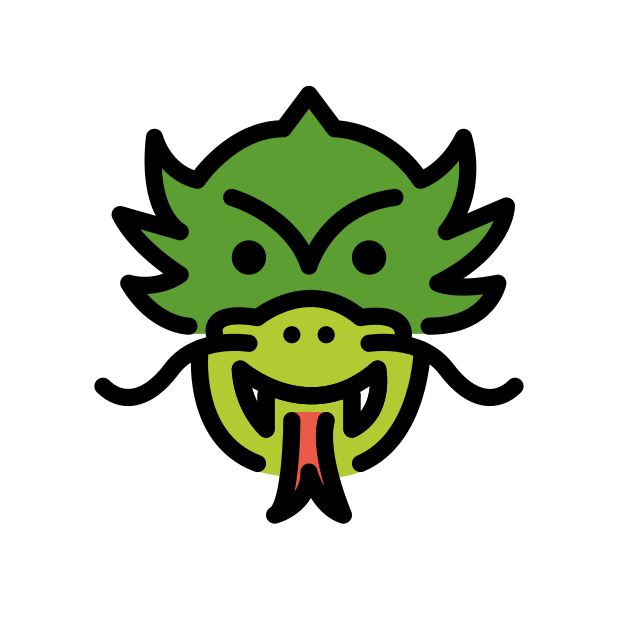
Emoji: 🐲
Name: dragon face
Unicode: 0x1f432